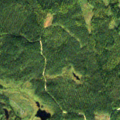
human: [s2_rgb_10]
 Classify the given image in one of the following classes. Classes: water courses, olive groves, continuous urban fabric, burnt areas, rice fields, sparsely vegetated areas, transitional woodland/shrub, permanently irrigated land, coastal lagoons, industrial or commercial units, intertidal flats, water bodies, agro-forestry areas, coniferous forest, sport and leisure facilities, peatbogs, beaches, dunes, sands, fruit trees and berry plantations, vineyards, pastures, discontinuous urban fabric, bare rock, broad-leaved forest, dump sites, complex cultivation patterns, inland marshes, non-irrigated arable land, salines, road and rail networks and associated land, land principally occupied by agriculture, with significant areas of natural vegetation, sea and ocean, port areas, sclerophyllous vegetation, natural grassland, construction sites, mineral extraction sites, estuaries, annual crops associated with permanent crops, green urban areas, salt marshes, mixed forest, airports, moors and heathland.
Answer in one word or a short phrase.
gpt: coniferous forest, mixed forest, transitional woodland/shrub